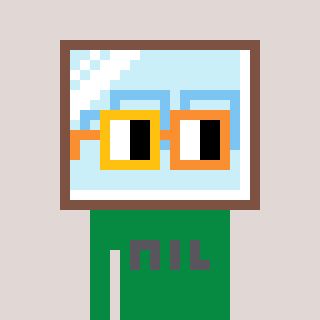
a pixel art character with square yellow and orange glasses, a mirror-shaped head and a green-colored body on a warm background